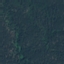
Land use / land cover class: Forest